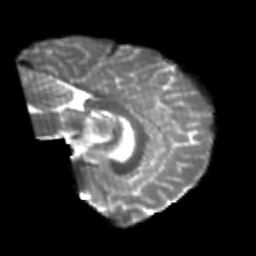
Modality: T2w
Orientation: sagittal
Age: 23
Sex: male
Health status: healthy
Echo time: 0.074 s